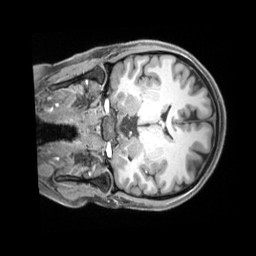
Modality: T1w
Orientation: coronal
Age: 24
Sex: female
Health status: ill
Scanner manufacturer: siemens
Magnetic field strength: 3 T
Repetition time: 2.2 s
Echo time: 0.00218 s